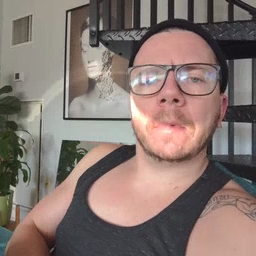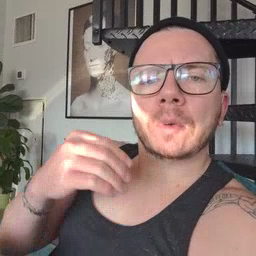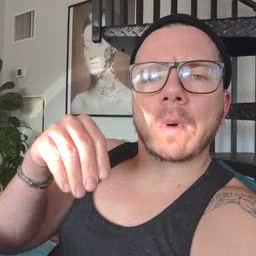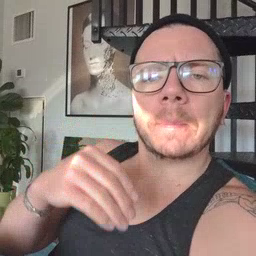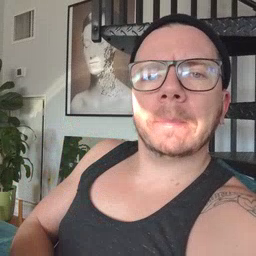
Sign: store